Brain MRI, t2w sequence, axial 2D slice.
Patient: age 38, sex F, weight 95 kg, height 1.95 m
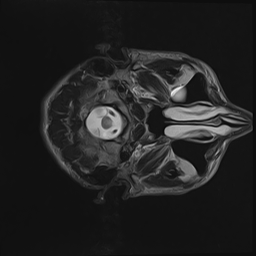